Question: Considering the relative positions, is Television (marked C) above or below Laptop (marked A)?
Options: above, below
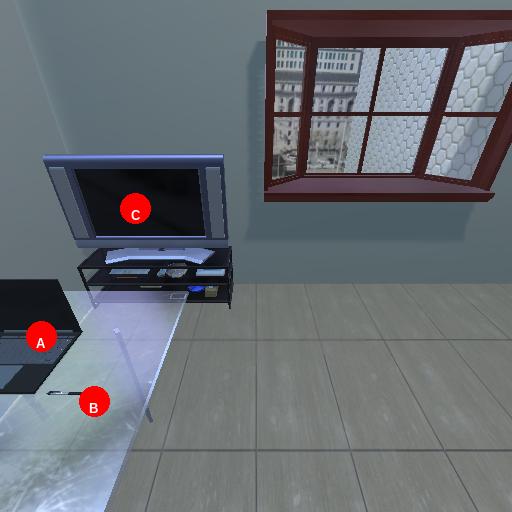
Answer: above